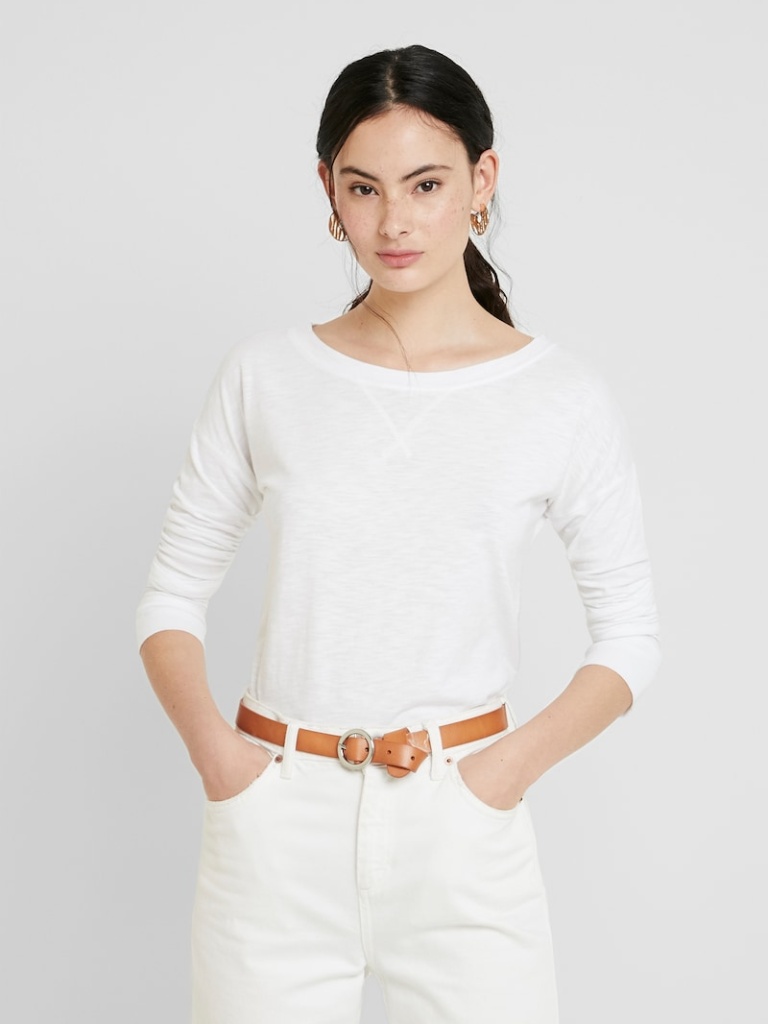
cotton relaxed a long-sleeved with rolled-up sleeves hip length Fully Tucked in boat sweater